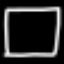
Label: square